Question: I am trying to make a beautiful dialog box with two buttons for my 'Android' apps. My problem is there is no space below that buttons even I set 'android:layout_marginBottom = 5dp'. The layout for this dialog box is 'dialogbox.xml' as shown below:
'''
<LinearLayout xmlns:android="http://schemas.android.com/apk/res/android"
android:layout_width="match_parent"
android:layout_height="80dp"
android:background="@drawable/curve_shap"
android:orientation="vertical" >
<TextView
android:id="@+id/txt_dia"
android:layout_width="wrap_content"
android:layout_height="wrap_content"
android:layout_gravity="center"
android:layout_margin="10dp"
android:text="Adakah anda ingin membatalkan permohonan anda ?"
android:textColor="@android:color/white"
android:textSize="15dp"
android:textStyle="bold"
android:gravity="center">
</TextView>
<LinearLayout
android:layout_width="wrap_content"
android:layout_height="wrap_content"
android:layout_gravity="center"
android:orientation="horizontal"
android:background="#3E80B4">
<Button
android:id="@+id/pasti"
android:layout_width="100dp"
android:layout_height="30dp"
android:background="@android:color/white"
android:clickable="true"
android:text="Ya"
android:textColor="#5DBCD2"
android:textStyle="bold"
android:layout_marginBottom="5dp"/>
<Button
android:id="@+id/takPasti"
android:layout_width="100dp"
android:layout_height="30dp"
android:layout_marginLeft="5dp"
android:layout_marginBottom="5dp"
android:background="@android:color/white"
android:clickable="true"
android:text="Tidak"
android:textColor="#5DBCD2"
android:textStyle="bold" />
</LinearLayout>
'''
Can anyone help me to solve this problem ? This is the screenshot of dialog box when I run the code :

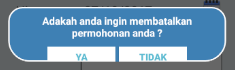
Answer: change as per below code
'''
<LinearLayout xmlns:android="http://schemas.android.com/apk/res/android"
android:layout_width="match_parent"
android:layout_height="80dp" //remove this
android:layout_height="wrap_content" //addthis
android:padding="10dp"//add this for space
android:background="@drawable/curve_shap"
android:orientation="vertical" >
'''